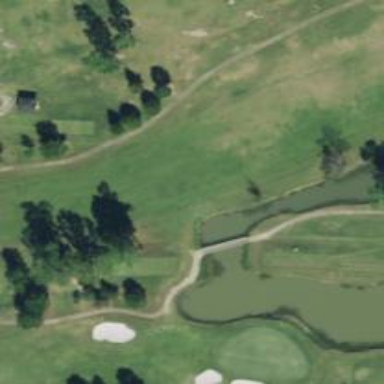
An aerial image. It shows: View of golf hole.